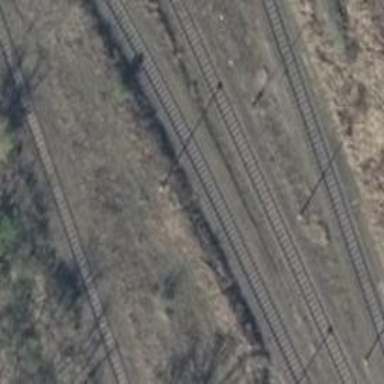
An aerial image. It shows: Railway yard.